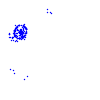
Particle: electron